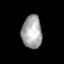
Tissue: lung
Cell type: Myeloid cells
Senescence score: 0.212
Nuclear area (px): 653
Mean DAPI intensity: 166.075